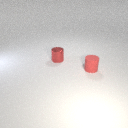
small red rubber cylinder to the right of small red metal cylinder